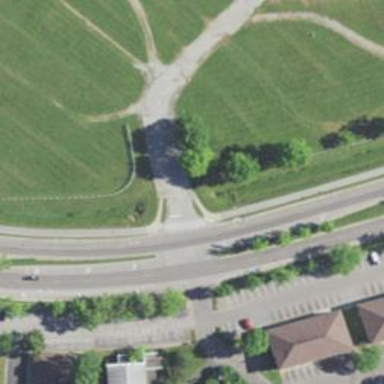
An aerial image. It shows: Cycleway with zebra crossing for safe passage.